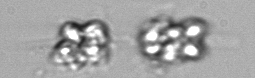
Label: Leptocylindrus_mediterraneus